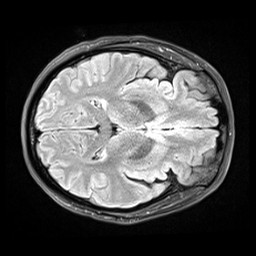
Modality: FLAIR
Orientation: axial
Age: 37
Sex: female
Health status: healthy
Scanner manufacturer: siemens
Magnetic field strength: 3 T
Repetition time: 9 s
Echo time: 0.088 s